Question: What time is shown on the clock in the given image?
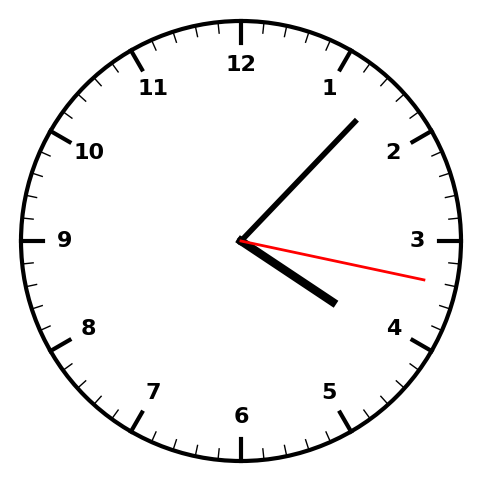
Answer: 04:07:17